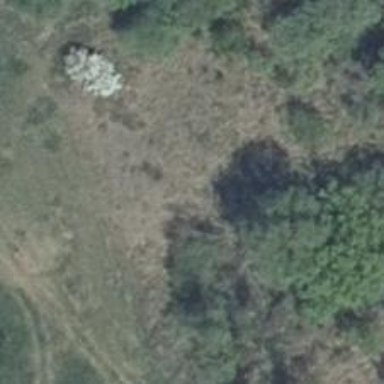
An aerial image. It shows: Hunting stand.